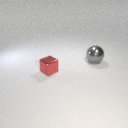
small red metal cube in front of large gray metal sphere